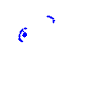
Particle: pion